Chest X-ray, AP view. Patient: 29 years old, sex M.
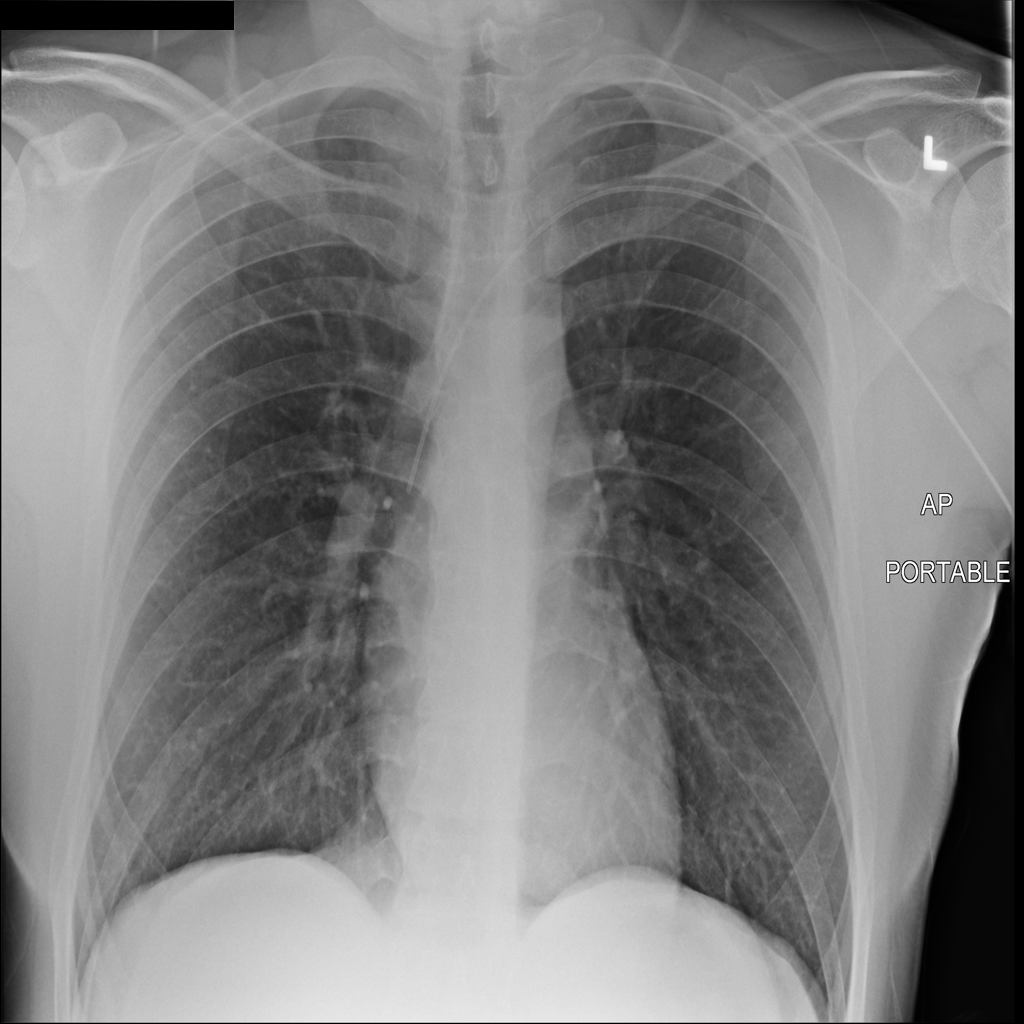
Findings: No Finding